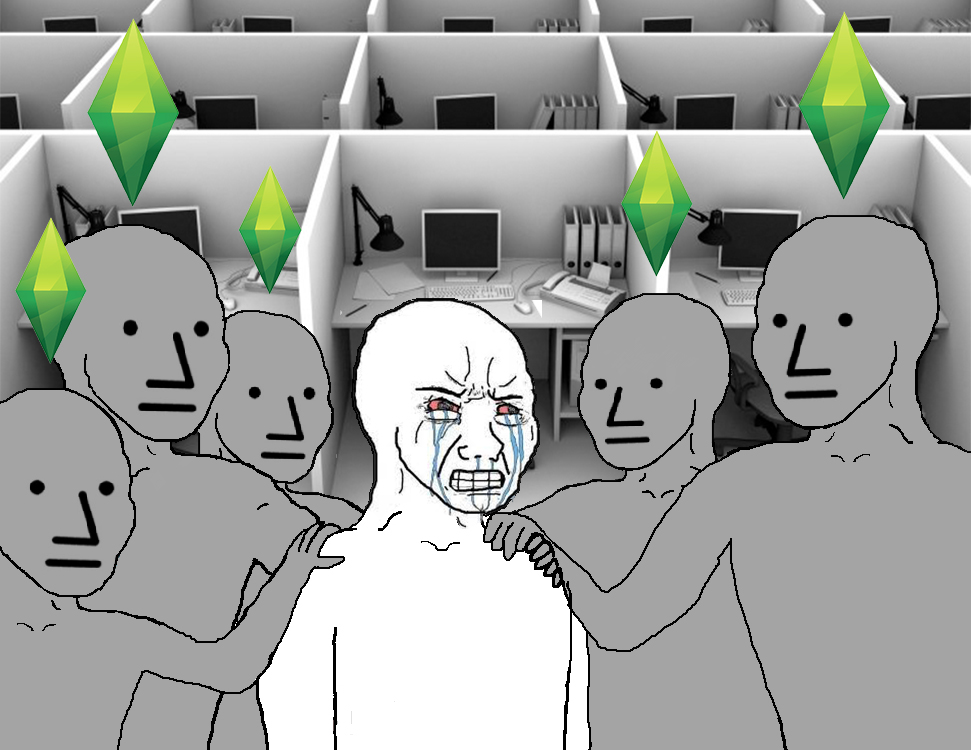
Label: 5_NPC